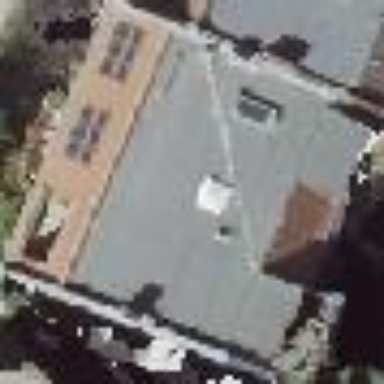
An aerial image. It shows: Apartment building with double saltbox roof shape.